Interaction volume radius: 10 \u00c5
Interaction volume height: 25 \u00c5
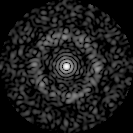
Disorder parameter: 0.8503